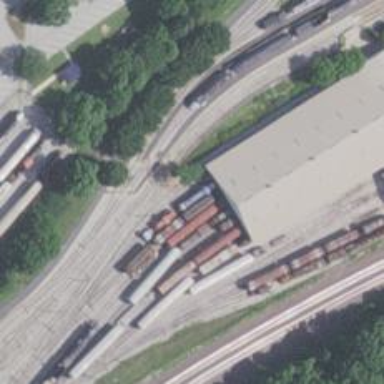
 serving as fascinating attraction for tourists."